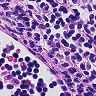
Metastatic tissue present: no